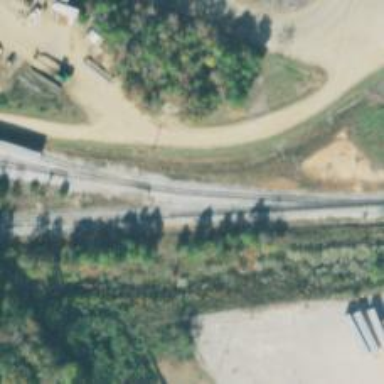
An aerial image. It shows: Railway siding for service.